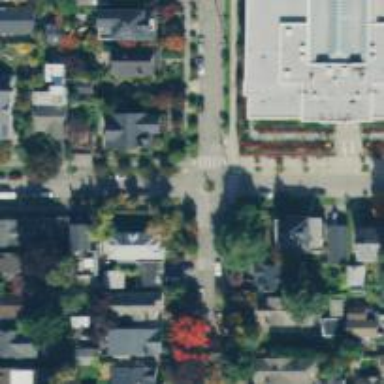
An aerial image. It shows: Residential road with separate sidewalk.